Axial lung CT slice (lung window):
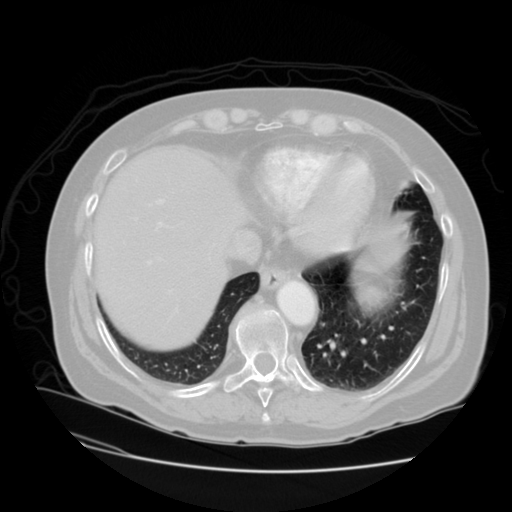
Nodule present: no